Interaction volume radius: 5 \u00c5
Interaction volume height: 25 \u00c5
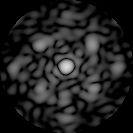
Disorder parameter: 0.491